Question: I have a form with a button & button, they are sitting on different panels but in the same form. I want to use the 'AcceptButton' property of the 'Form' with both buttons based on criteria.
The user will search for a ticket using the box on the right panel, which will populate the datagridview below. The user will then select a row, which I have bound to the text boxes on the left panel. The New Asset textbox is blank, so the user will have to populate that before hitting submit.
Is there anyway to bind the 'AcceptButton' Property to the search textbox (right panel) if the new asset number textbox is null and then bind the property to the submit button (left panel) after the user populates the text box.
Sorry if this is hard to understand. I am still learning c# and all of the things I can do with it.

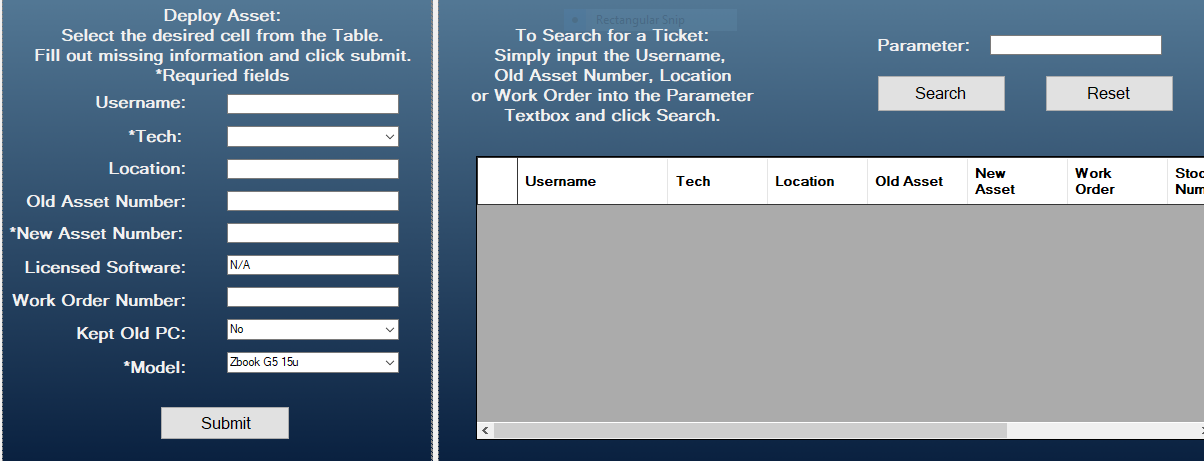
Answer: > While I also believe the UI design in the question case can be improved, but in general having multiple default button for different parts of a page can be considered as a normal requirement, like html 'form' elements which
are supposed to run their submit button code if you press enter on any
form element, while you can have multiple form on a single
page.
What you need to do is overriding 'ProcessDialogKey' and check if the first panel contains focus then perform click of the first button and if the second panel contains focus then perform click of the second button:
'''
protected override bool ProcessDialogKey(Keys keyData)
{
if (keyData == Keys.Enter)
{
if (panel1.ContainsFocus)
{
button1.PerformClick();
return true;
}
if (panel2.ContainsFocus)
{
button2.PerformClick();
return true;
}
}
return base.ProcessDialogKey(keyData);
}
'''
You also have the option of handling 'Enter' event of controls and assign 'AcceptButton' of the form based on the focused control. But above/below
solutions are more general with less code.
Apart from above solution, as a more reusable solution for those who wants to handle such cases by less code, you can use such panel class having 'AcceptButton' property:
'''
using System.Windows.Forms;
public class MyPanel : Panel
{
public Button AcceptButton { get; set; }
protected override bool ProcessDialogKey(Keys keyData)
{
if (keyData == Keys.Enter)
{
AcceptButton?.PerformClick();
return true;
}
return base.ProcessDialogKey(keyData);
}
}
'''